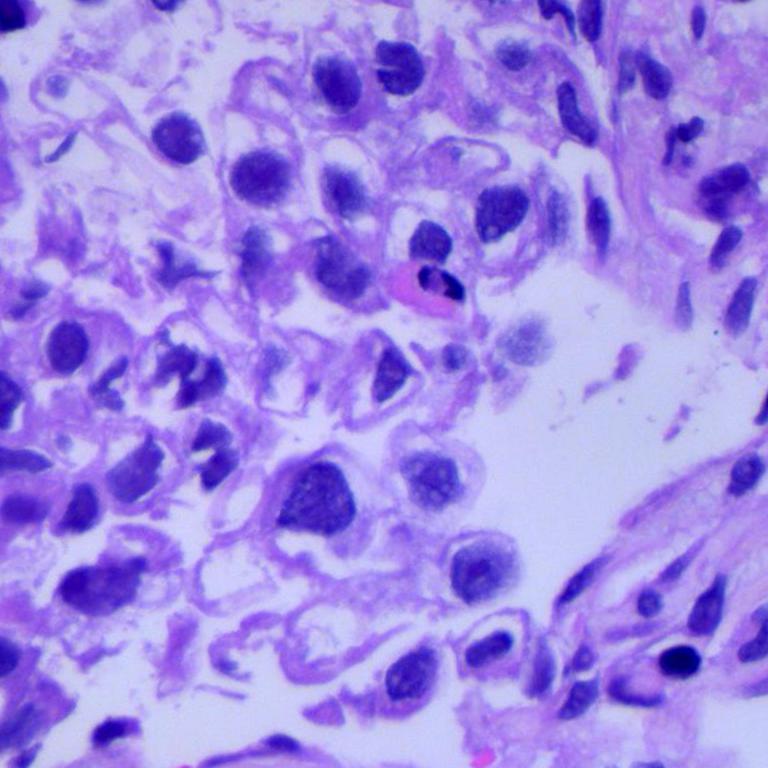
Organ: lung
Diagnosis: adenocarcinomas